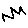
Label: zigzag